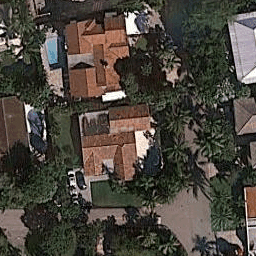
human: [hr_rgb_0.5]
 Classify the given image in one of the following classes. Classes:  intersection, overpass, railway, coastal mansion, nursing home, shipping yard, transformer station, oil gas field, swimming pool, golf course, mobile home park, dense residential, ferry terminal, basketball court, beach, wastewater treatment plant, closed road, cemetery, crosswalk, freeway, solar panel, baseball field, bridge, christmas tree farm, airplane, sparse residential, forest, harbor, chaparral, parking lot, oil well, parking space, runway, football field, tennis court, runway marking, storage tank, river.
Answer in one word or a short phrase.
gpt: coastal mansion